Question: I have translated some code from C# to VB.net for the purpose of getting Folder Browser functionality. The link to the code is here.....
<URL>
My issue is that I have not been able to correcly translate these two lines of code to VB.net.
'''
TreeView1.TreeNodeExpanded +=new TreeNodeEventHandler(TreeView1_TreeNodeExpanded);
TreeView1.SelectedNodeChanged += new EventHandler(TreeView1_SelectedNodeChanged);
'''
Every translator I have used has simply dropped the semicolon from the end of each line. But the editor still does not like them.
I could some help with this as it seems this effects the refresh of the selected folder in the tree view control.

I don't get to see the C drive folder unless I type the path in the text box, and the folder will still not expand.
thank you,
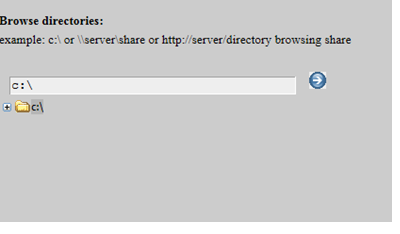
Answer: Use this:
'''
AddHandler TreeView1.TreeNodeExpanded, AddressOf TreeView1_TreeNodeExpanded
AddHandler TreeView1.SelectedNodeChanged, AddressOf TreeView1_SelectedNodeChanged
'''
A different way to do this would be to apply it at the method level:
'''
Protected Sub TreeView1_TreeNodeExpanded(ByVal sender as Object, ByVal e as TreeNodeEventArgs) Handles TreeView1.TreeNodeExpanded
' Some code
End Sub
Protected Sub TreeView1_SelectedNodeChanged(ByVal sender as Object, ByVal e as EventArgs) Handles TreeView1.SelectedNodeChanged
' Some code
End Sub
'''
You should run this in debug to find out what exactly is going on. I find a lot of times when events of this nature are run in asp.net, you have a conflicting event that "resets" the controls you are attempting to change.